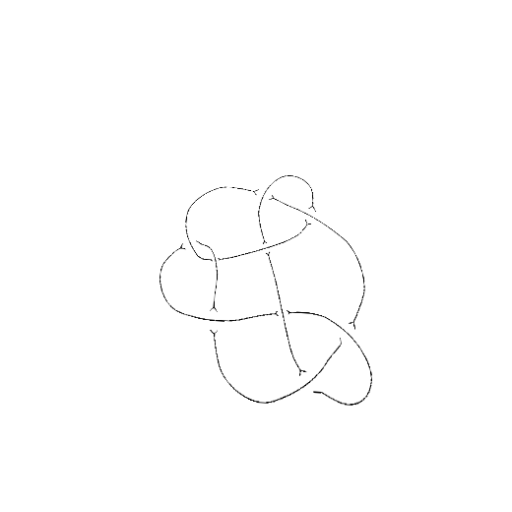
Crossing number: 9